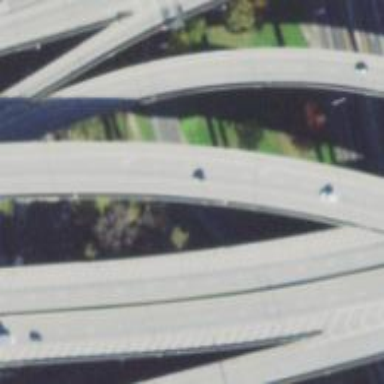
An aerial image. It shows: Asphalt motorway link.